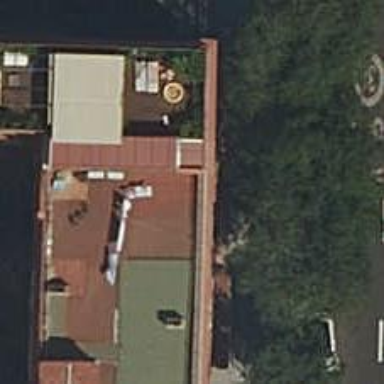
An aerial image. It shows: Restaurant.